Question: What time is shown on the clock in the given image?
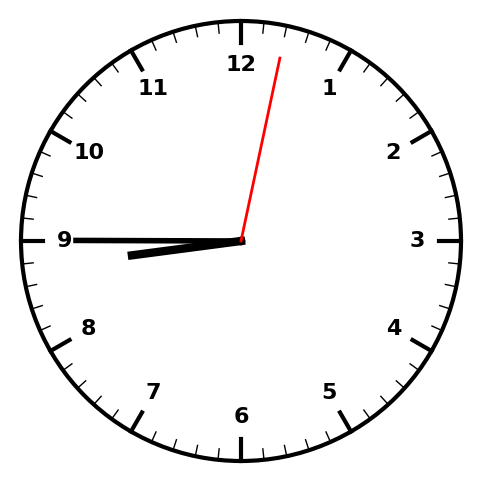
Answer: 08:45:02